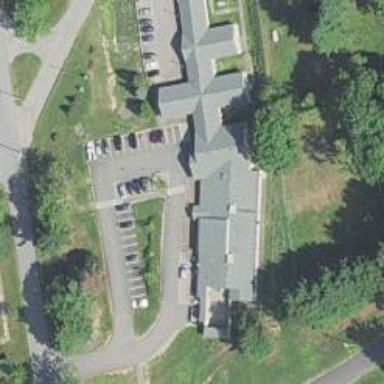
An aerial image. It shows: Healthcare facility.